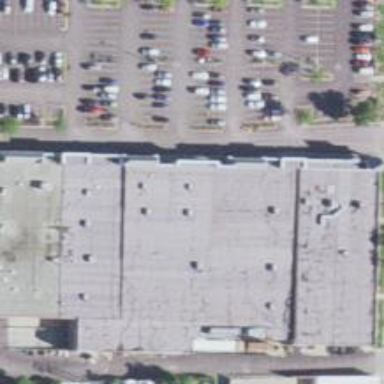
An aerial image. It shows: Supermarket.